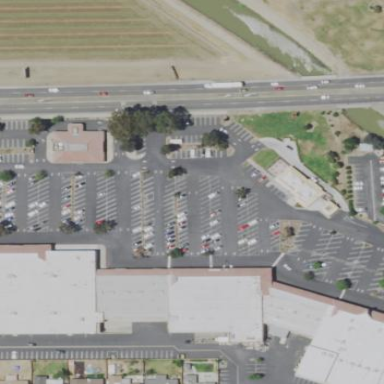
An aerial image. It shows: Commercial area.